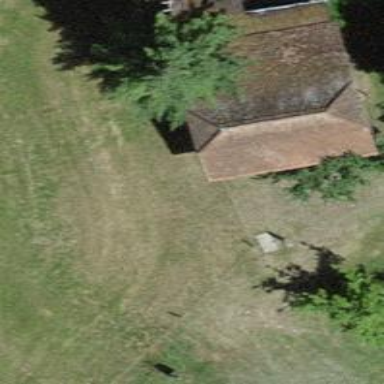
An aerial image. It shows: Barn.